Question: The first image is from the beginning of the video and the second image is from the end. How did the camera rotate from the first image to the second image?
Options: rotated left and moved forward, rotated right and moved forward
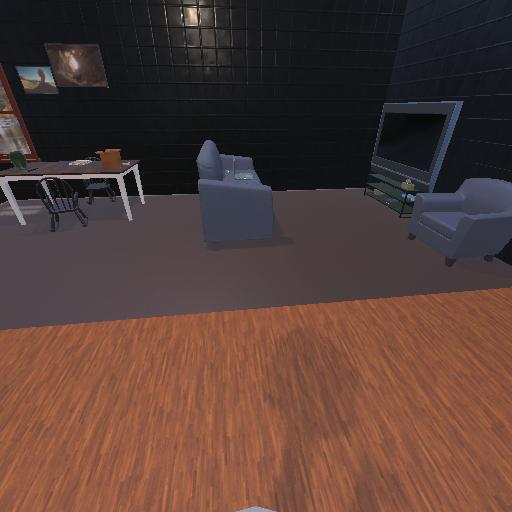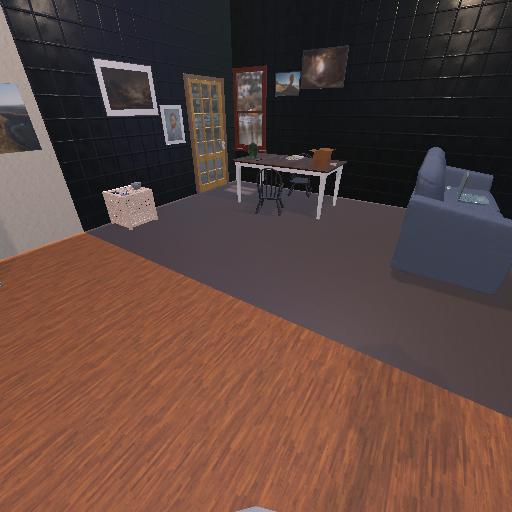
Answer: rotated left and moved forward